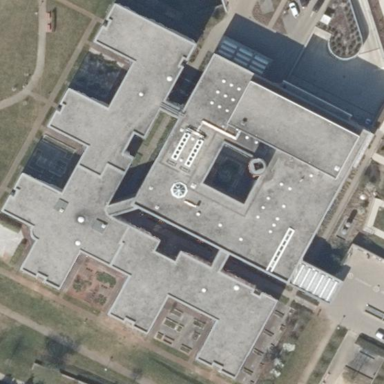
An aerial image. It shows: Hospital building.